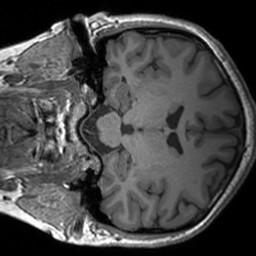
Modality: T1w
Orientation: coronal
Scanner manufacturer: siemens
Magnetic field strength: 3 T
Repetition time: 1.54 s
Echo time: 0.00234 s